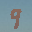
Label: 9